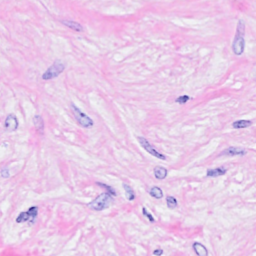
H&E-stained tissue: Breast